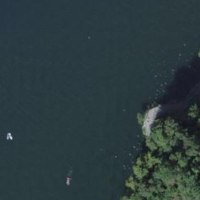
EUNIS habitat code: 14
Species observed at this site:
Euplagia quadripunctaria